Interaction volume radius: 5 \u00c5
Interaction volume height: 10 \u00c5
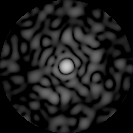
Disorder parameter: 0.8693